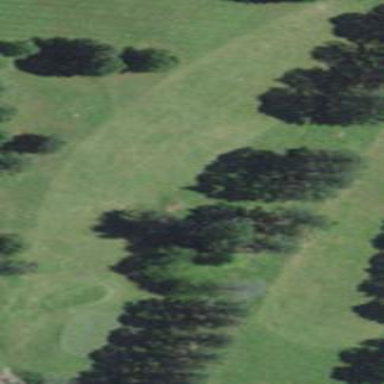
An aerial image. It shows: Golf fairway surrounded by grass.